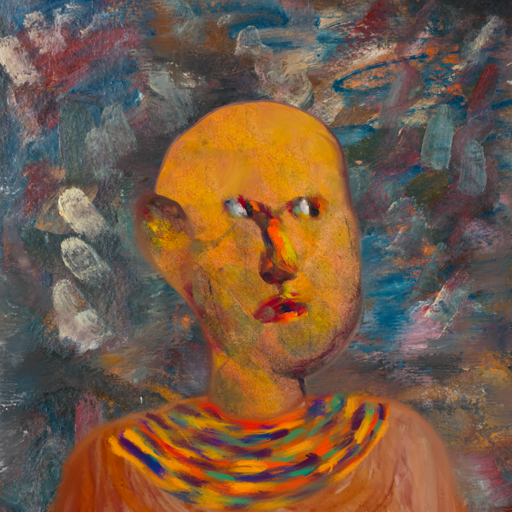
Background: Boggyland, Head And Neck Side: Gypsy_Mother, Face Side: An_Impression, Bust: Pious_Lady, Hair Side: Blank, Head Accessory: Blank, Second Necklace: An_Impression_2, Necklace: Blank, Baby: Blank